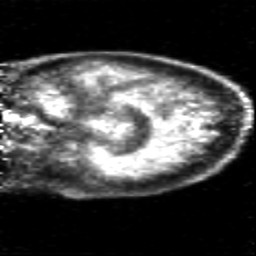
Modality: PET
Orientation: sagittal
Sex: female
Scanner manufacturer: siemens